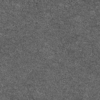
Label: dusty